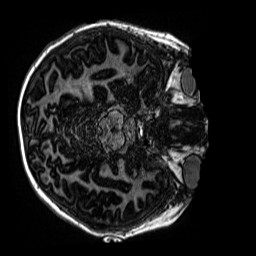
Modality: MP2RAGE
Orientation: axial
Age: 10
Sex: male
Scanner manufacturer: siemens
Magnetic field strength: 3 T
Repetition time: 4 s
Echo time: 0.00299 s